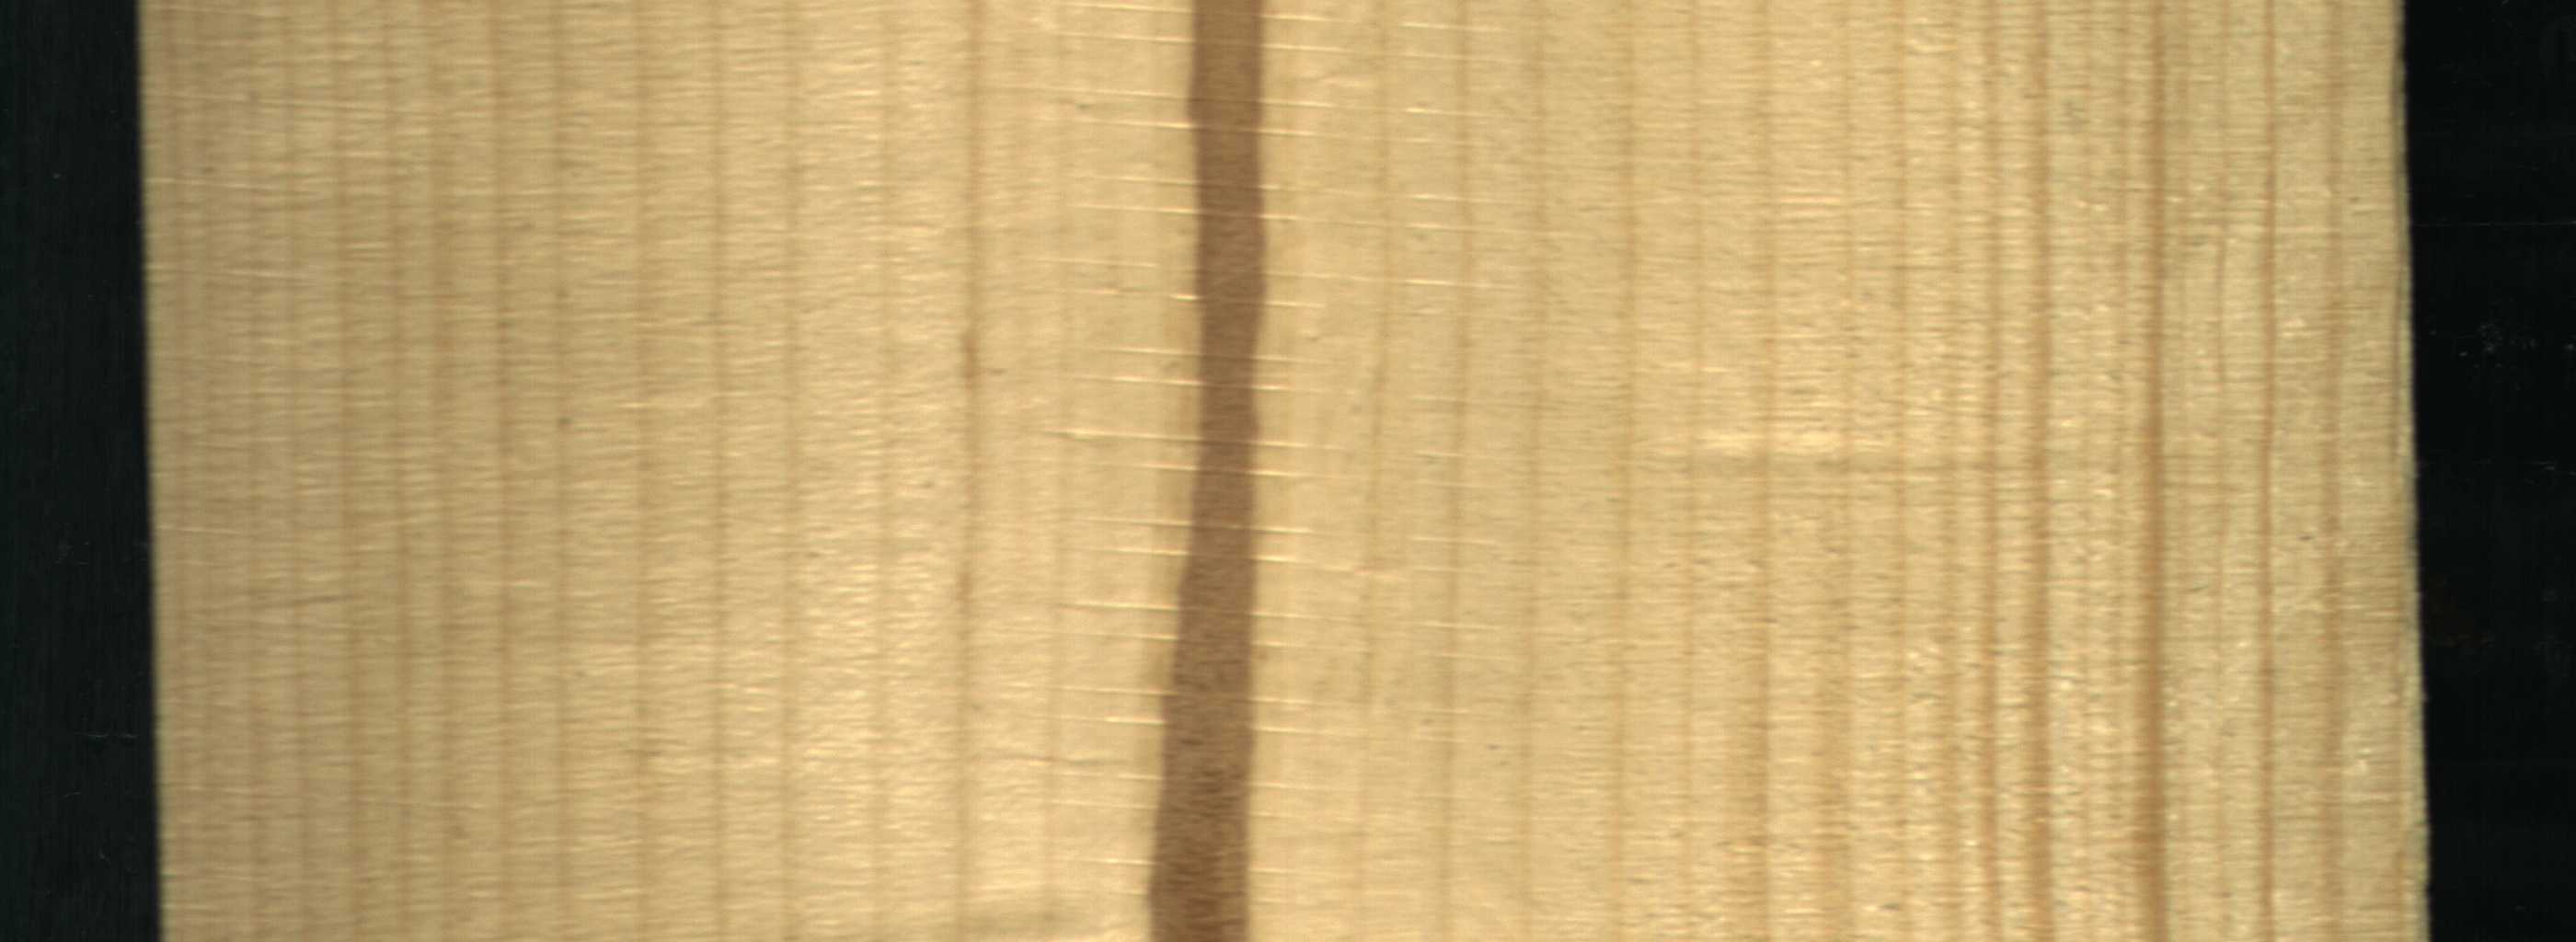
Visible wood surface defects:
Marrow